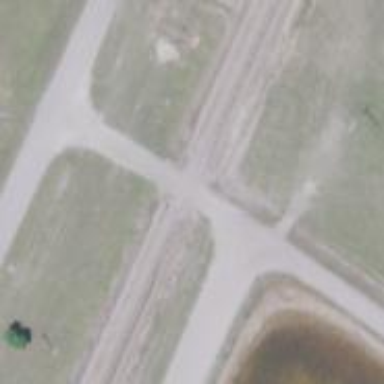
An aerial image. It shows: Level crossing along the railway.